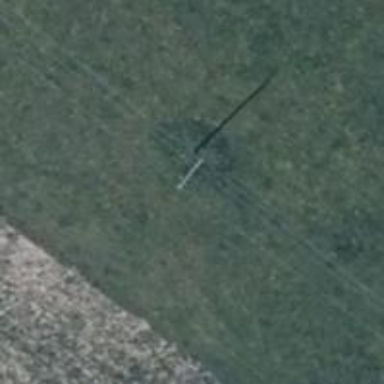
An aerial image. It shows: Power pole.